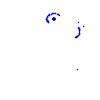
Particle: kaon